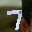
Label: 7